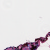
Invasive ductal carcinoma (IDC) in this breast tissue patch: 0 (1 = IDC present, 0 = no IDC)